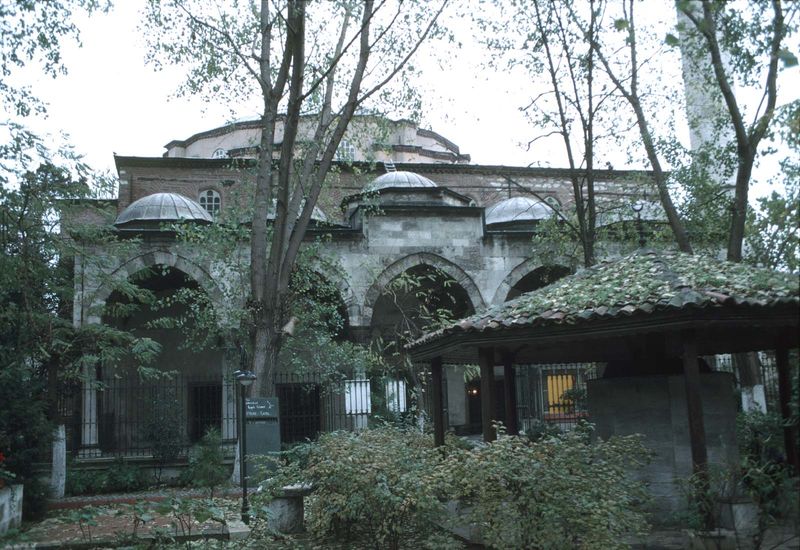
Titel: Kirche der Heiligen Sergius und Bacchus (Kücük Ayasofya Camii)
Standort: Istanbul, Sultanahmet (EU - Türkei)
Schlagwörter: baum, blätter, himmel, laub, bäume, grün, fenster, grau, säulen, dach, gebäude, haus, park, weg, zaun, architektur, stein, steine, gitter, pflanzen, rund, turm, garten, fassade, herbst, rundbogen, kuppel, unterstand, jugendstil, stufen, foto, fotografie, bögen, eingang, kuppeln, palast, torbogen, kupfer, arkaden, grab, frontansicht, pavillon, pavillion, pagode, hasu, zentralbau, rotunde, kuppeldach, parl, eisenzaun, garteb, graten, kfoto, portiks